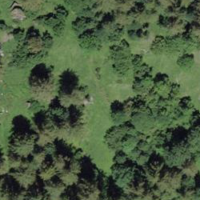
EUNIS habitat code: 44
Species observed at this site:
Aricia artaxerxes
Lasiommata maera
Lysandra coridon
Pyrgus cacaliae
Parnassius apollo
Melitaea didyma
Melanargia galathea